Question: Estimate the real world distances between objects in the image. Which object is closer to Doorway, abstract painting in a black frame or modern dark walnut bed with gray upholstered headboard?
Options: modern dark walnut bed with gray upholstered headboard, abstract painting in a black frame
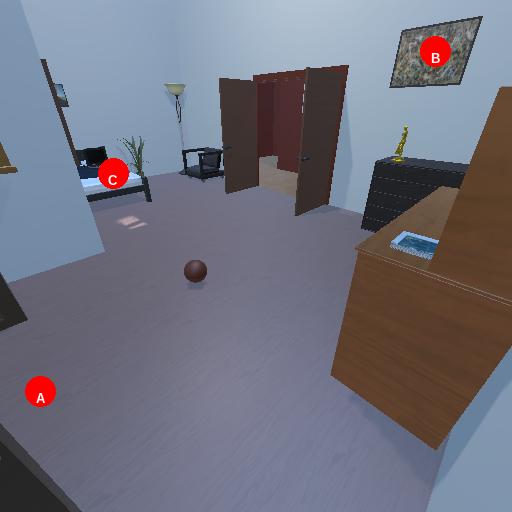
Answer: modern dark walnut bed with gray upholstered headboard